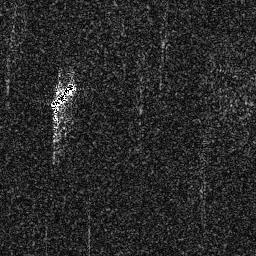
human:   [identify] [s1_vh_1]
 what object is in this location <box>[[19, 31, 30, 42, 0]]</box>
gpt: <ref>1 medium ship at the left</ref>